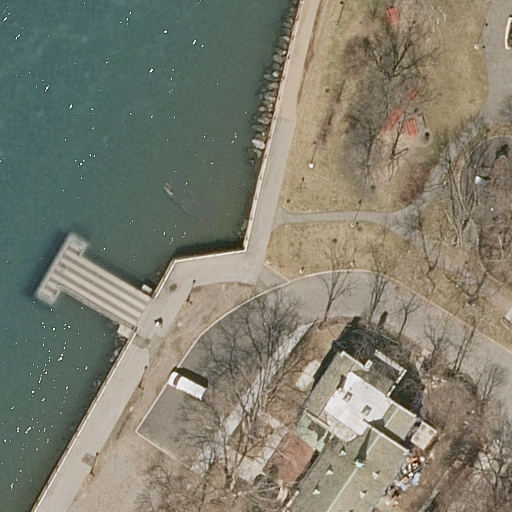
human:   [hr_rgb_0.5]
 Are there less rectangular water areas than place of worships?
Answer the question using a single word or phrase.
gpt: yes

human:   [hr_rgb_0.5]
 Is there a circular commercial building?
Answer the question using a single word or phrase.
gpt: no

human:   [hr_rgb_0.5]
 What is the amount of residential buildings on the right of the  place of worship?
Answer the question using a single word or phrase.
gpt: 0

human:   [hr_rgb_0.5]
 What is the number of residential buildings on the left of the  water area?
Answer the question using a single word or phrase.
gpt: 0

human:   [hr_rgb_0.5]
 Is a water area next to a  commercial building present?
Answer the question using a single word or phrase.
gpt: no

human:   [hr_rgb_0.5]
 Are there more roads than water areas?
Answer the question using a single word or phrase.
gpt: yes

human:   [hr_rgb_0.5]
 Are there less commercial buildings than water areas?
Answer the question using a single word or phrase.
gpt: yes

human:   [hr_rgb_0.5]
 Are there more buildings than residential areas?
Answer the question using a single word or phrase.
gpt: no

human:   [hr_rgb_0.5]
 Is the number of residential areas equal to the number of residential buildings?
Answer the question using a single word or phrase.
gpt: no

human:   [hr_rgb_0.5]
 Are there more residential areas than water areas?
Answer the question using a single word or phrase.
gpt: no

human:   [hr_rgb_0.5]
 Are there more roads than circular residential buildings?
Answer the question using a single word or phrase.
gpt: yes

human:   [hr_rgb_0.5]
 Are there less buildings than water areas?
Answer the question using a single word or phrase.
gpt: no

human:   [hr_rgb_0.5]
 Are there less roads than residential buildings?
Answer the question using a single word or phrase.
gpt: no

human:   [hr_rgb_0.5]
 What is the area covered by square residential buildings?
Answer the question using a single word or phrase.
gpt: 0m2

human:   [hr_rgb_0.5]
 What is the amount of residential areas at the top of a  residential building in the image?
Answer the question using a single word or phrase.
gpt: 0

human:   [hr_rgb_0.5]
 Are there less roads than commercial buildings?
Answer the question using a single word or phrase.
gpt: no

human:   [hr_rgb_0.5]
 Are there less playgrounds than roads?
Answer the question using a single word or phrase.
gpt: yes

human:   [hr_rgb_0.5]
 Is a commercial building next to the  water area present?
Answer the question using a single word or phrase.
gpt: no

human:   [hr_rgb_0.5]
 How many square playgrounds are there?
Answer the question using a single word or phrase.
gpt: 0

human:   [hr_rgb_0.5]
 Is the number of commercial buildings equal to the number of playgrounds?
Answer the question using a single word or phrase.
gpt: no

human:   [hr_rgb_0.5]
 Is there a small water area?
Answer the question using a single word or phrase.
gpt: no

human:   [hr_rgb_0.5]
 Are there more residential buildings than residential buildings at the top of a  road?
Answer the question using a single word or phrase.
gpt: no

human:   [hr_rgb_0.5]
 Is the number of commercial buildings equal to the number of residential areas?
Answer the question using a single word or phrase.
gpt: no

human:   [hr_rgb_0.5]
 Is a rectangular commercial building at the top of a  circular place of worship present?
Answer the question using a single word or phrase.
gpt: no

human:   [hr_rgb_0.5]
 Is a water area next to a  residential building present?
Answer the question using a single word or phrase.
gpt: no

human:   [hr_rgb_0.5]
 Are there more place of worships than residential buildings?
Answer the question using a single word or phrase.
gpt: yes

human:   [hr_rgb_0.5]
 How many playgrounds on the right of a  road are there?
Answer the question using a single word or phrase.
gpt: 1

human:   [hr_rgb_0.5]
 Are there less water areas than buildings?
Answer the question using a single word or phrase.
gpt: no

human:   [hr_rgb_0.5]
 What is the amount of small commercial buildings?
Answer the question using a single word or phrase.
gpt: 0

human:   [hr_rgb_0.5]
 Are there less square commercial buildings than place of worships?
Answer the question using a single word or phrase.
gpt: yes

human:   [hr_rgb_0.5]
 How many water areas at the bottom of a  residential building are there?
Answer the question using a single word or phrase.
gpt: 0

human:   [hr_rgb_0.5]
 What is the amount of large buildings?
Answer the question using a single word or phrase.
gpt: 1

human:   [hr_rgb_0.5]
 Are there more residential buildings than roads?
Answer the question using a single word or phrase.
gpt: no

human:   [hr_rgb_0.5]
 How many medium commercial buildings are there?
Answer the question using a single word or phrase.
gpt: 0

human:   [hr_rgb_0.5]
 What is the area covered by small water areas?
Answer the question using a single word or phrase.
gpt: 0m2

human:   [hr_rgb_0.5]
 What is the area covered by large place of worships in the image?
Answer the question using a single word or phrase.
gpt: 531m2